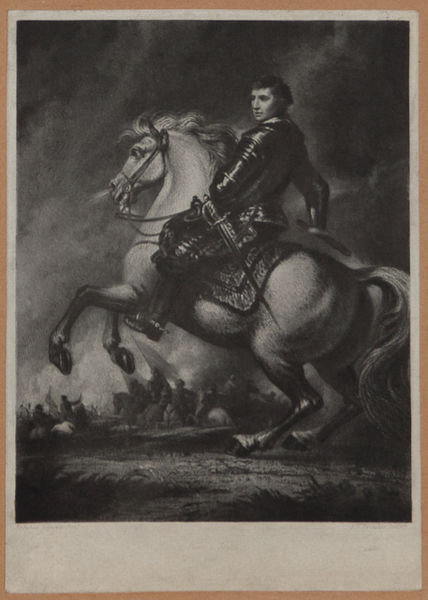
Titel: General Jeffery Amherst (1717-1797)
Künstler: Samuel William Reynolds the Elder
Standort: Amherst (Massachusetts, USA)
Institution: Mead Art Museum, Amherst College
Schlagwörter: himmel, gesicht, pferd, reiter, schweif, grafik, druck, säbel, stiefel, nüstern, repräsentation, sporen, grautöne, schnauben, steigend, satteldecke, schwif, dunkel wolken